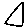
Label: triangle